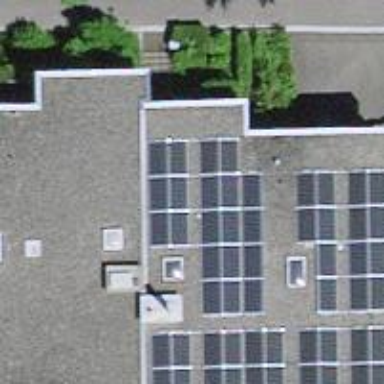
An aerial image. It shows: Solar power generator with photovoltaic panels.